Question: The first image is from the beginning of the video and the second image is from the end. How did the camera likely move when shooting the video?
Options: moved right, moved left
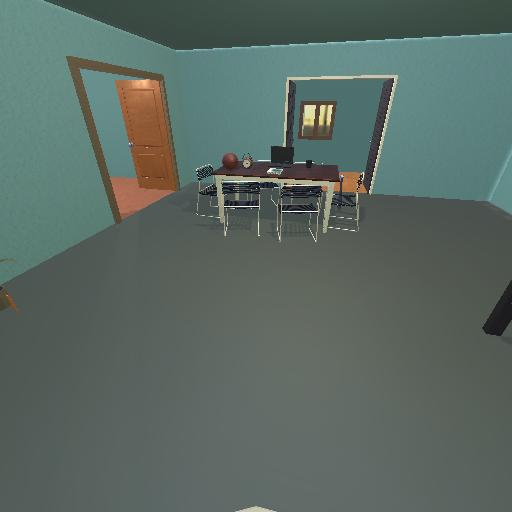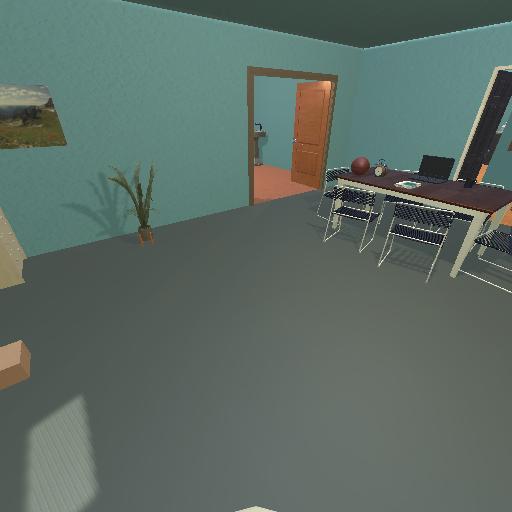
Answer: moved right